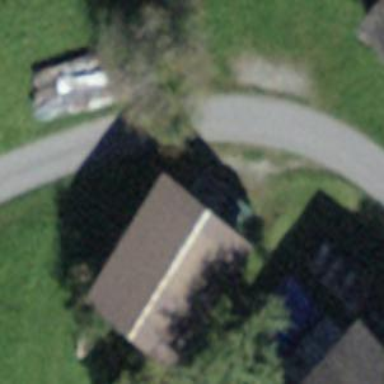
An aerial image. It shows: Shed.